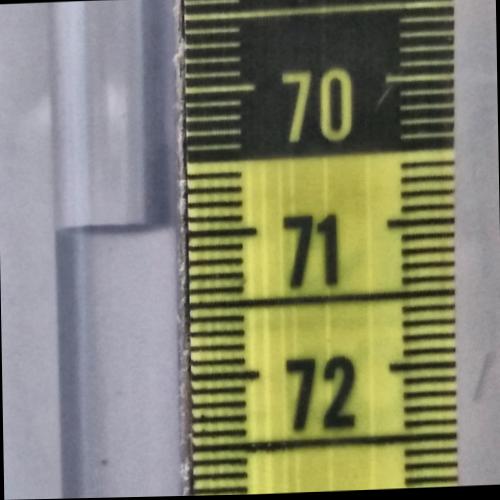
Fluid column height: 71.0 cm